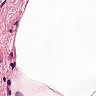
Metastatic tissue present: no